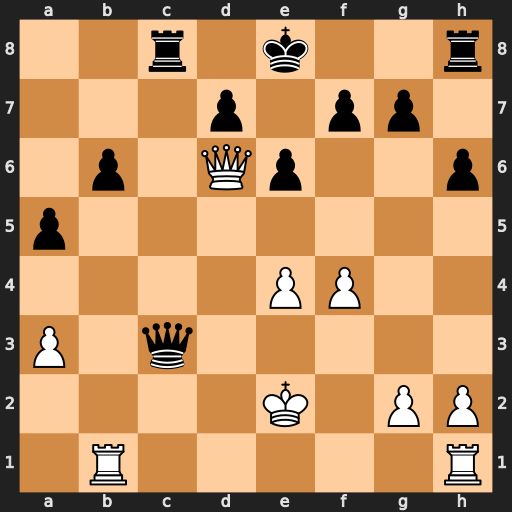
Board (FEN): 2r1k2r/3p1pp1/1p1Qp2p/p7/4PP2/P1q5/4K1PP/1R5R
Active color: w
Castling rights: k
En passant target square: -
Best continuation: Rhc1 Qxc1 Rxc1 Rxc1 Qb8+ Ke7 Qxh8